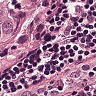
Metastatic tissue present: yes